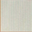
Piece: xx